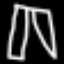
Label: pants